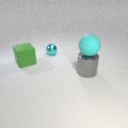
large gray metal cylinder in front of small cyan metal sphere